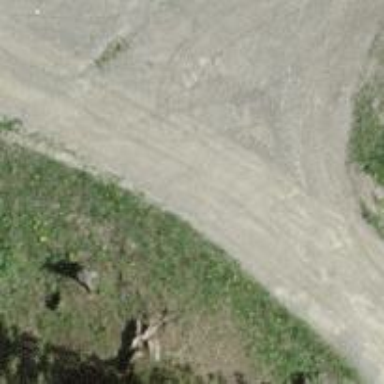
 designed as downhill intermediate difficulty piste."